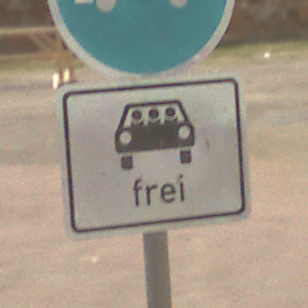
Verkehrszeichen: MehrfachbesetzePersonenkraftwagenFrei
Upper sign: Busssonderstreifen
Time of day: Midday
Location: Outdoor (Suburban)
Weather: PartlyCloudy
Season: NotSpecified
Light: Natural